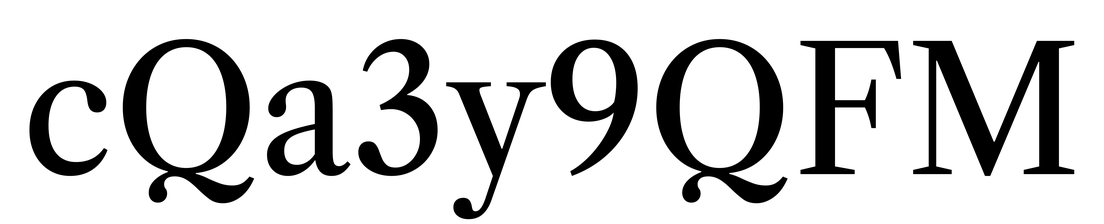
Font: LibreCaslonText_Regular